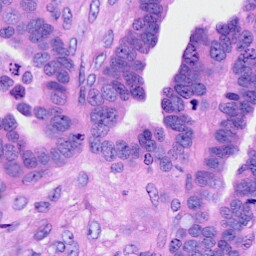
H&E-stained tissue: Ovarian